Question: I have the following basic code to plot a grid.
'''
grid <- expand.grid( pi=seq(50, 95, 5) / 100, mu2=seq(5, .5, -.5) )
pi <- seq(44, 100, .5) / 100
par( mai=c(.05, .05, .05, .05), oma=c(2.9, 2.9, 0, 0) ) # Make room for label
plot( grid, cex=.5, xlab="", ylab="", cex.axis=.7 )
'''
How can I plot a text label such as "(A)" in the top left corner as indicated by the red circle?

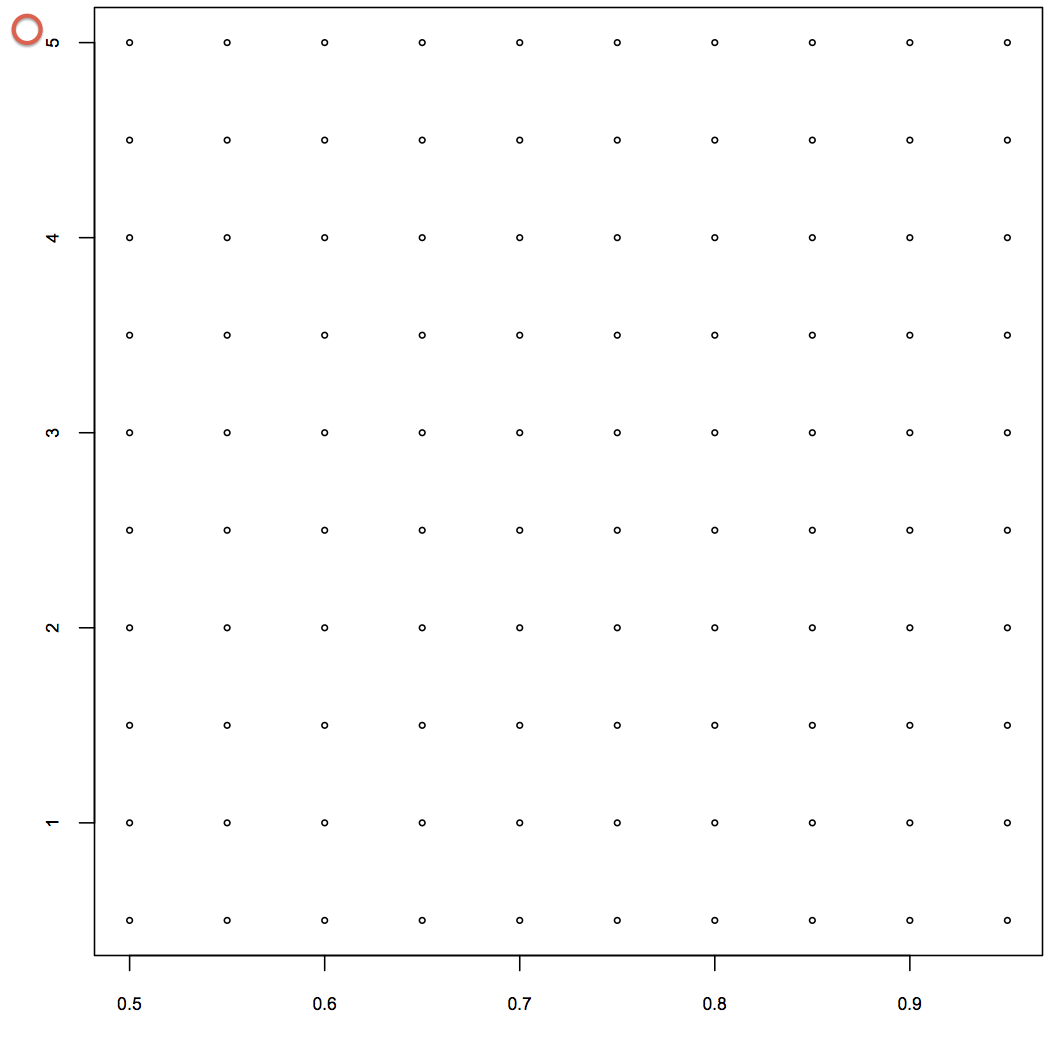
Answer: You may try this:
'''
text(x = 0.44, y = 5, labels = "(A)", xpd = NA)
'''
See also '?par' how you can adjust plot margins with 'mar', if you need more space for the text.